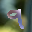
Label: 9